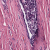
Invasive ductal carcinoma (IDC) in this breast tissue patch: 0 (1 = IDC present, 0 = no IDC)